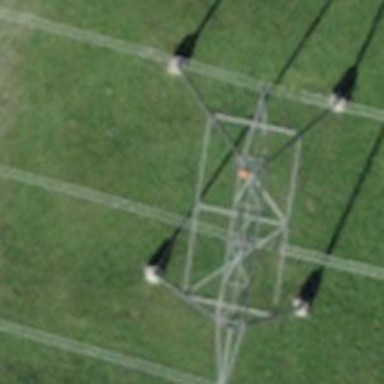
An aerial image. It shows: Towering power structure.